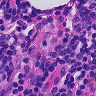
Metastatic tissue present: no